Question: >
<URL>
I am a beggiinner when it cames to programming with php. At the moment I am working at a project with a database. A problem appears when I try to call my query: '$r = mysqli_query($db, $q);' I get this error:

This is my class where I connect to my database:
'''
class conectDB{
var $dbUser;
var $dbPassword;
var $dbHost;
var $dbName;
function __construct() {
$this->dbUser ='root';
$this->dbPassword = '';
$this->dbHost = 'localhost';
$this->dbName = 'db';
$dbc = mysqli_connect($this->dbHost, $this->dbUser, $this->dbPassword, $this->dbName) or die('Fatal error!');
}
}
'''
And here I call my query:
'''
$db = new conectDB();
$q='SELECT * FROM categories ORDER BY category';
$r = mysqli_query($db, $q);
while(list($id, $category) = mysqli_fetch_array($r, MYSQLI_NUM)){
echo '<li><a href="category.php?id='.$id.'" title="'.$category.'">'.$category.'</a></li>';
}
'''
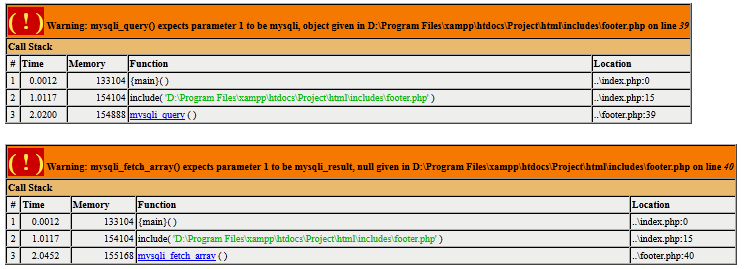
Answer: You are giving the instance of 'conectDB' class instead of the link returned by 'mysqli_connect'.
You may do something like that (note the return you are missing) :
'''
class conectDB {
protected $dbUser;
protected $dbPassword;
protected $dbHost;
protected $dbName;
protected $link;
function __construct() {
$this->dbUser ='root';
$this->dbPassword = '';
$this->dbHost = 'localhost';
$this->dbName = 'db';
$this->link = mysqli_connect($this->dbHost, $this->dbUser, $this->dbPassword, $this->dbName) or die('Fatal error!');
}
public function getLink() {
return $this->link;
}
}
'''
and then use it
'''
$db = new conectDB();
$q='SELECT * FROM categories ORDER BY category';
$r = mysqli_query($db->getLink(), $q);
'''
On a side node, you should not use the 'var' keyword anymore : <URL>